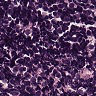
Metastatic tissue present: no